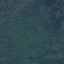
Label: Forest